Question: I have a nice challenge for you. Here you have the next code (live example: <URL>:
'''
<!DOCTYPE html><html><head><title></title>
<style type="text/css">* {
margin: 0;
padding: 0;}a, a:hover {
text-decoration: none;
}
.grid {
width: 984px;
margin: 0 auto;
list-style: none;
height: 666px;
}
.grid li {
float: left;
position: relative;
}
.small + .small {
position: relative;
clear: left;
}
.large, .large a {
width: 393px;
height: 222px;
}
.small, .small a {
width: 198px;
height: 111px;
}
.small a, .large a {
display: block;
cursor: pointer;
color: #fff;
}
.overlay {
background: #000;
width: 100%;
height: 22px;
color: #fff;
opacity: 0;
position: absolute;
top: 0;
}
</style>
</head>
<body>
<ul class="grid">
<li class="item small"><a href="#" title="Title 1"><div class="overlay">Title 1</div><img src="img/squares.png" border="0" width="198" height="111" /></a></li>
<li class="item small"><a href="#" title="Title 2"><div class="overlay">Title 2</div><img src="img/space.png" border="0" width="198" height="111" /></a></li>
<li class="item large"><a href="#" title="Title 3"><div class="overlay">Title 3</div><img src="img/arch.png" border="0" width="393" height="222" /></a></li>
<li class="item large"><a href="#" title="Title 4"><div class="overlay">Title 4</div><img src="img/tree.png" border="0" width="393" height="222" /></a></li>
<li class="item large"><a href="#" title="Title 5"><div class="overlay">Title 5</div><img src="img/arch.png" border="0" width="393" height="222" /></a></li>
<li class="item large"><a href="#" title="Title 6"><div class="overlay">Title 6</div><img src="img/tree.png" border="0" width="393" height="222" /></a></li>
<li class="item small"><a href="#" title="Title 7"><div class="overlay">Title 7</div><img src="img/squares.png" border="0" width="198" height="111" /></a></li>
<li class="item small"><a href="#" title="Title 8"><div class="overlay">Title 8</div><img src="img/space.png" border="0" width="198" height="111" /></a></li>
<li class="item large"><a href="#" title="Title 9"><div class="overlay">Title 9</div><img src="img/tree.png" border="0" width="393" height="222" /></a></li>
<li class="item small"><a href="#" title="Title 10"><div class="overlay">Title 10</div><img src="img/squares.png" border="0" width="198" height="111" /></a></li>
<li class="item small"><a href="#" title="Title 11"><div class="overlay">Title 11</div><img src="img/space.png" border="0" width="198" height="111" /></a></li>
<li class="item large"><a href="#" title="Title 12"><div class="overlay">Title 12</div><img src="img/arch.png" border="0" width="393" height="222" /></a></li>
</ul>
</body>
</html>
'''
- - -

- - - - -
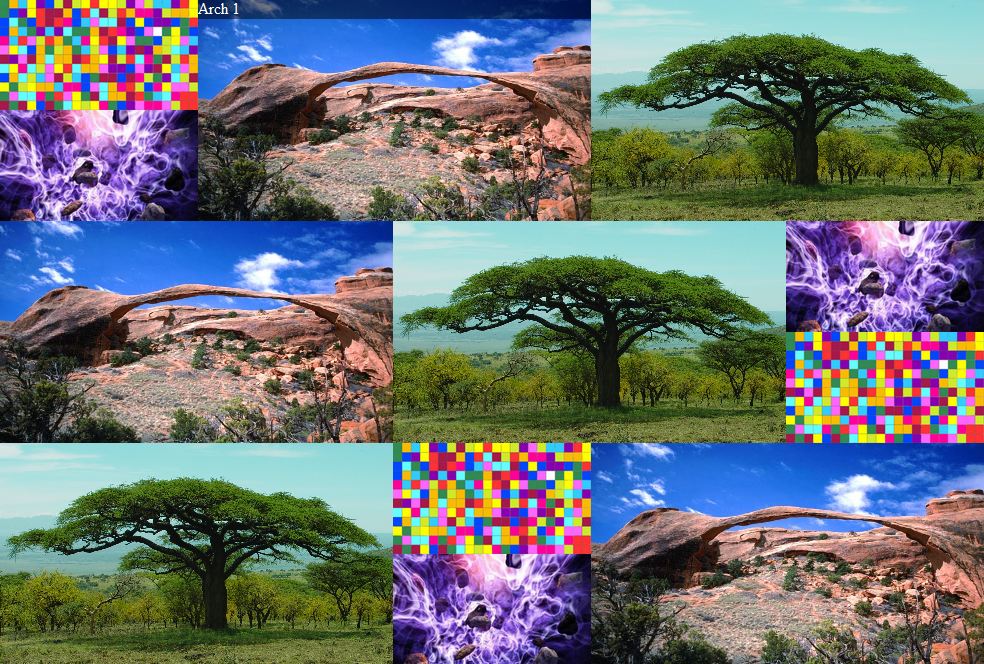
Answer: @hun i Try from my side may be that's help you:
'''
.small + .small {
position: relative;
margin-left:-198px;
margin-top:111px
}
'''